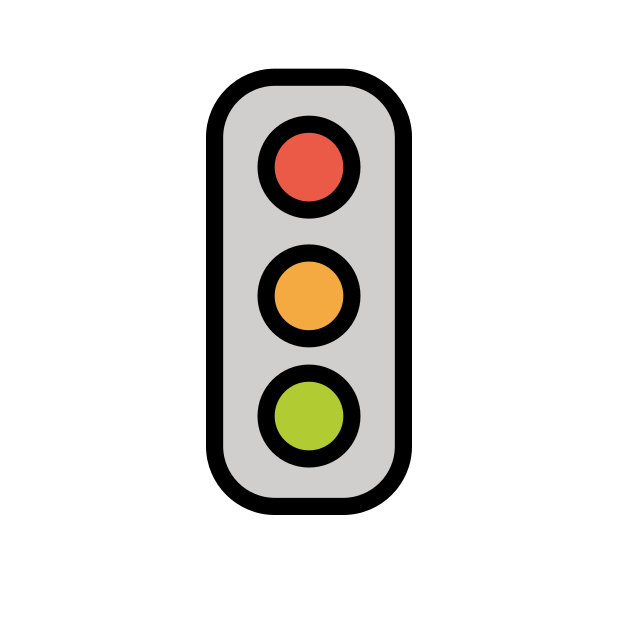
Emoji: 🚦
Name: vertical traffic light
Unicode: 0x1f6a6